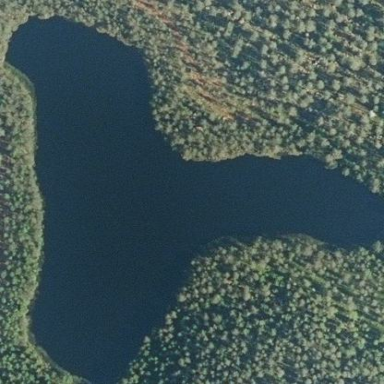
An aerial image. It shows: Pond with natural water.